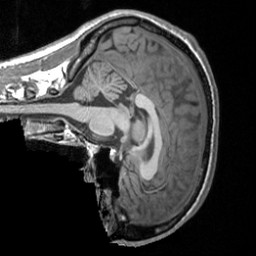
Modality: T1w
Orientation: sagittal
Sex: male
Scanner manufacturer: siemens
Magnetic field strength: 3 T
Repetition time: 1.9 s
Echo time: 0.00226 s